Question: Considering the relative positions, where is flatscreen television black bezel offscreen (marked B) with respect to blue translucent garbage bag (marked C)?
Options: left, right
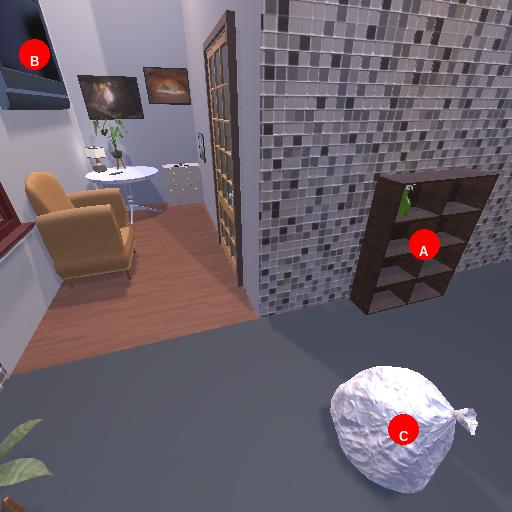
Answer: left